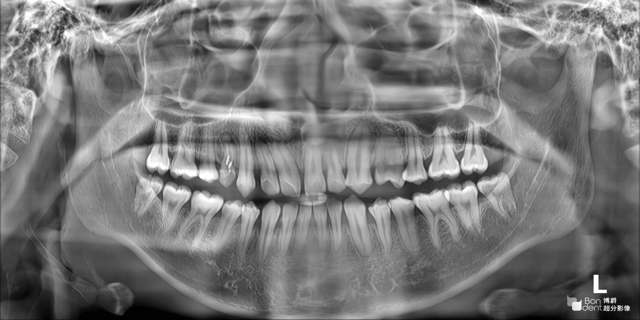
adult